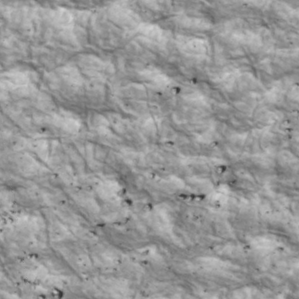
Label: non_frost